【题型】填空题　【知识点】解析几何　【难度】easy
已知过点$(0,-2)$的直线$l$与以点$A(3,1)$和$B(-2\sqrt{3},4)$为端点的线段$AB$相交，求直线$l$的斜率的取值范围 \underline{\quad\quad\quad}.
【解答】
【答案】$(-\infty,-\sqrt{3}] \cup [1,+\infty)$

【分析】首先利用两点式斜率公式求出$k_{PA}$，$k_{PB}$，再结合图象即可求出直线$l$的斜率的取值范围.

【详解】设点$P(0,-2)$，依题意$k_{PA} = \dfrac{-2 - 1}{0 - 3} = 1$，$k_{PB} = \dfrac{-2 - 4}{0 - (-2\sqrt{3})} = -\sqrt{3}$.

因为直线$l$与线段$AB$有交点，所以$k_l \le -\sqrt{3}$或$k_l \ge 1$，

由图可知直线$l$的斜率的取值范围是$(-\infty,-\sqrt{3}] \cup [1,+\infty)$.

故答案为: $(-\infty,-\sqrt{3}] \cup [1,+\infty)$.
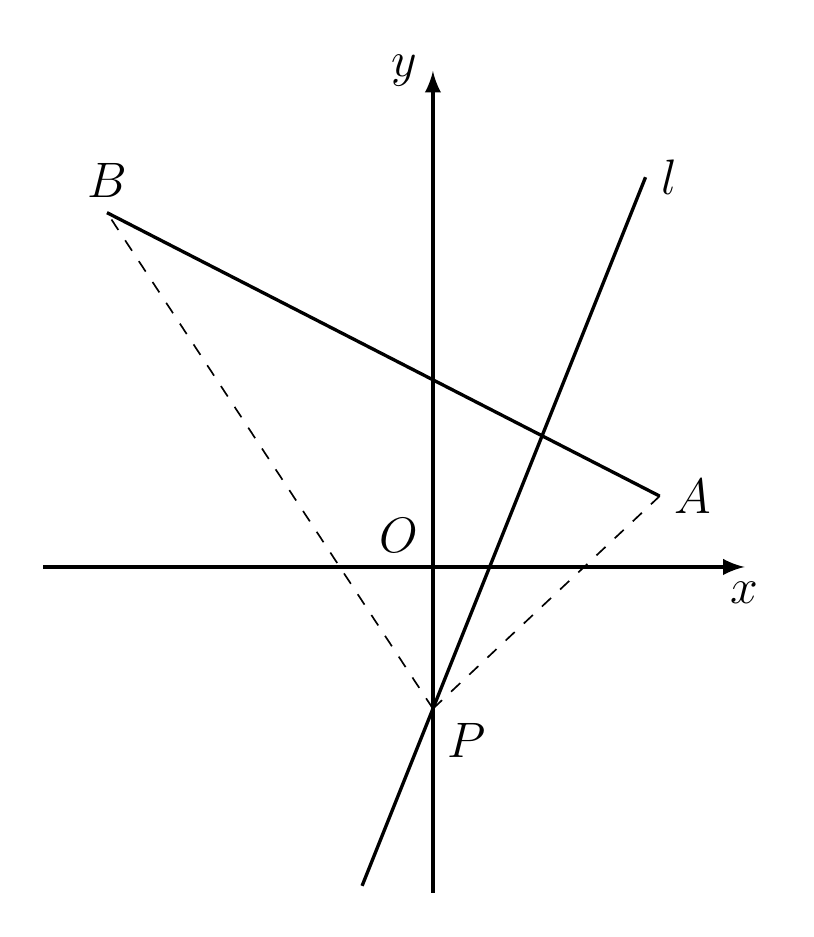